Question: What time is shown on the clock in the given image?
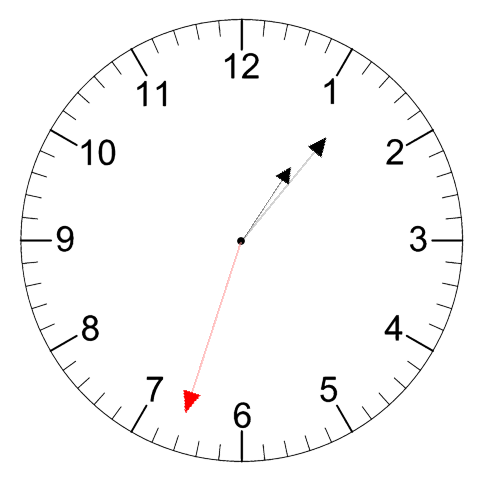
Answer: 01:06:33